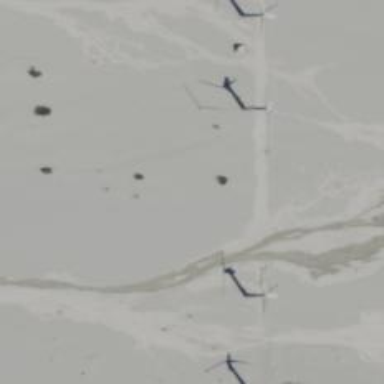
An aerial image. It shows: Horizontal axis wind turbine generating power from wind.